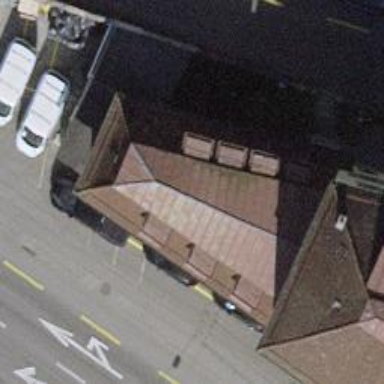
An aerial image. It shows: Fast food establishment.